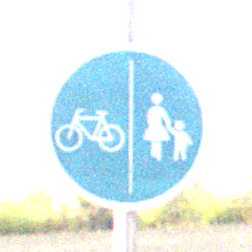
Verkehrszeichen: GetrennterRadUndGehwegRadwegLinks
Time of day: MorningAfternoon
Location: Outdoor (RoadRail)
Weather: PartlyCloudy
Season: NotSpecified
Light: Natural